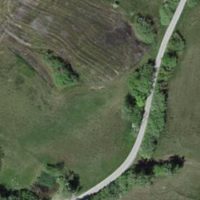
EUNIS habitat code: 16
Species observed at this site:
Schoenus nigricans
Ruspolia nitidula
Lanius collurio
Ciconia ciconia
Capreolus capreolus
Columba palumbus